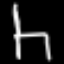
Label: chair